Field crop: tomato
Growth stage: 2
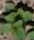
Species: solanum